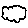
Label: cloud